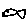
Label: fish